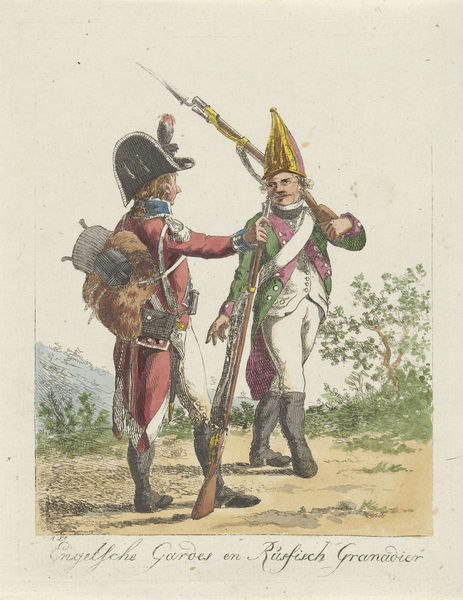
Titel: Engelse en Russische militair
Künstler: Jan Anthonie Langendijk Dzn
Standort: Amsterdam
Institution: Rijksmuseum
Schlagwörter: berg, bunt, hut, kleid, busch, mantel, fell, gewehr, flinte, harlekin, gewandt, granadier, engelsche, gardes